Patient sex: F
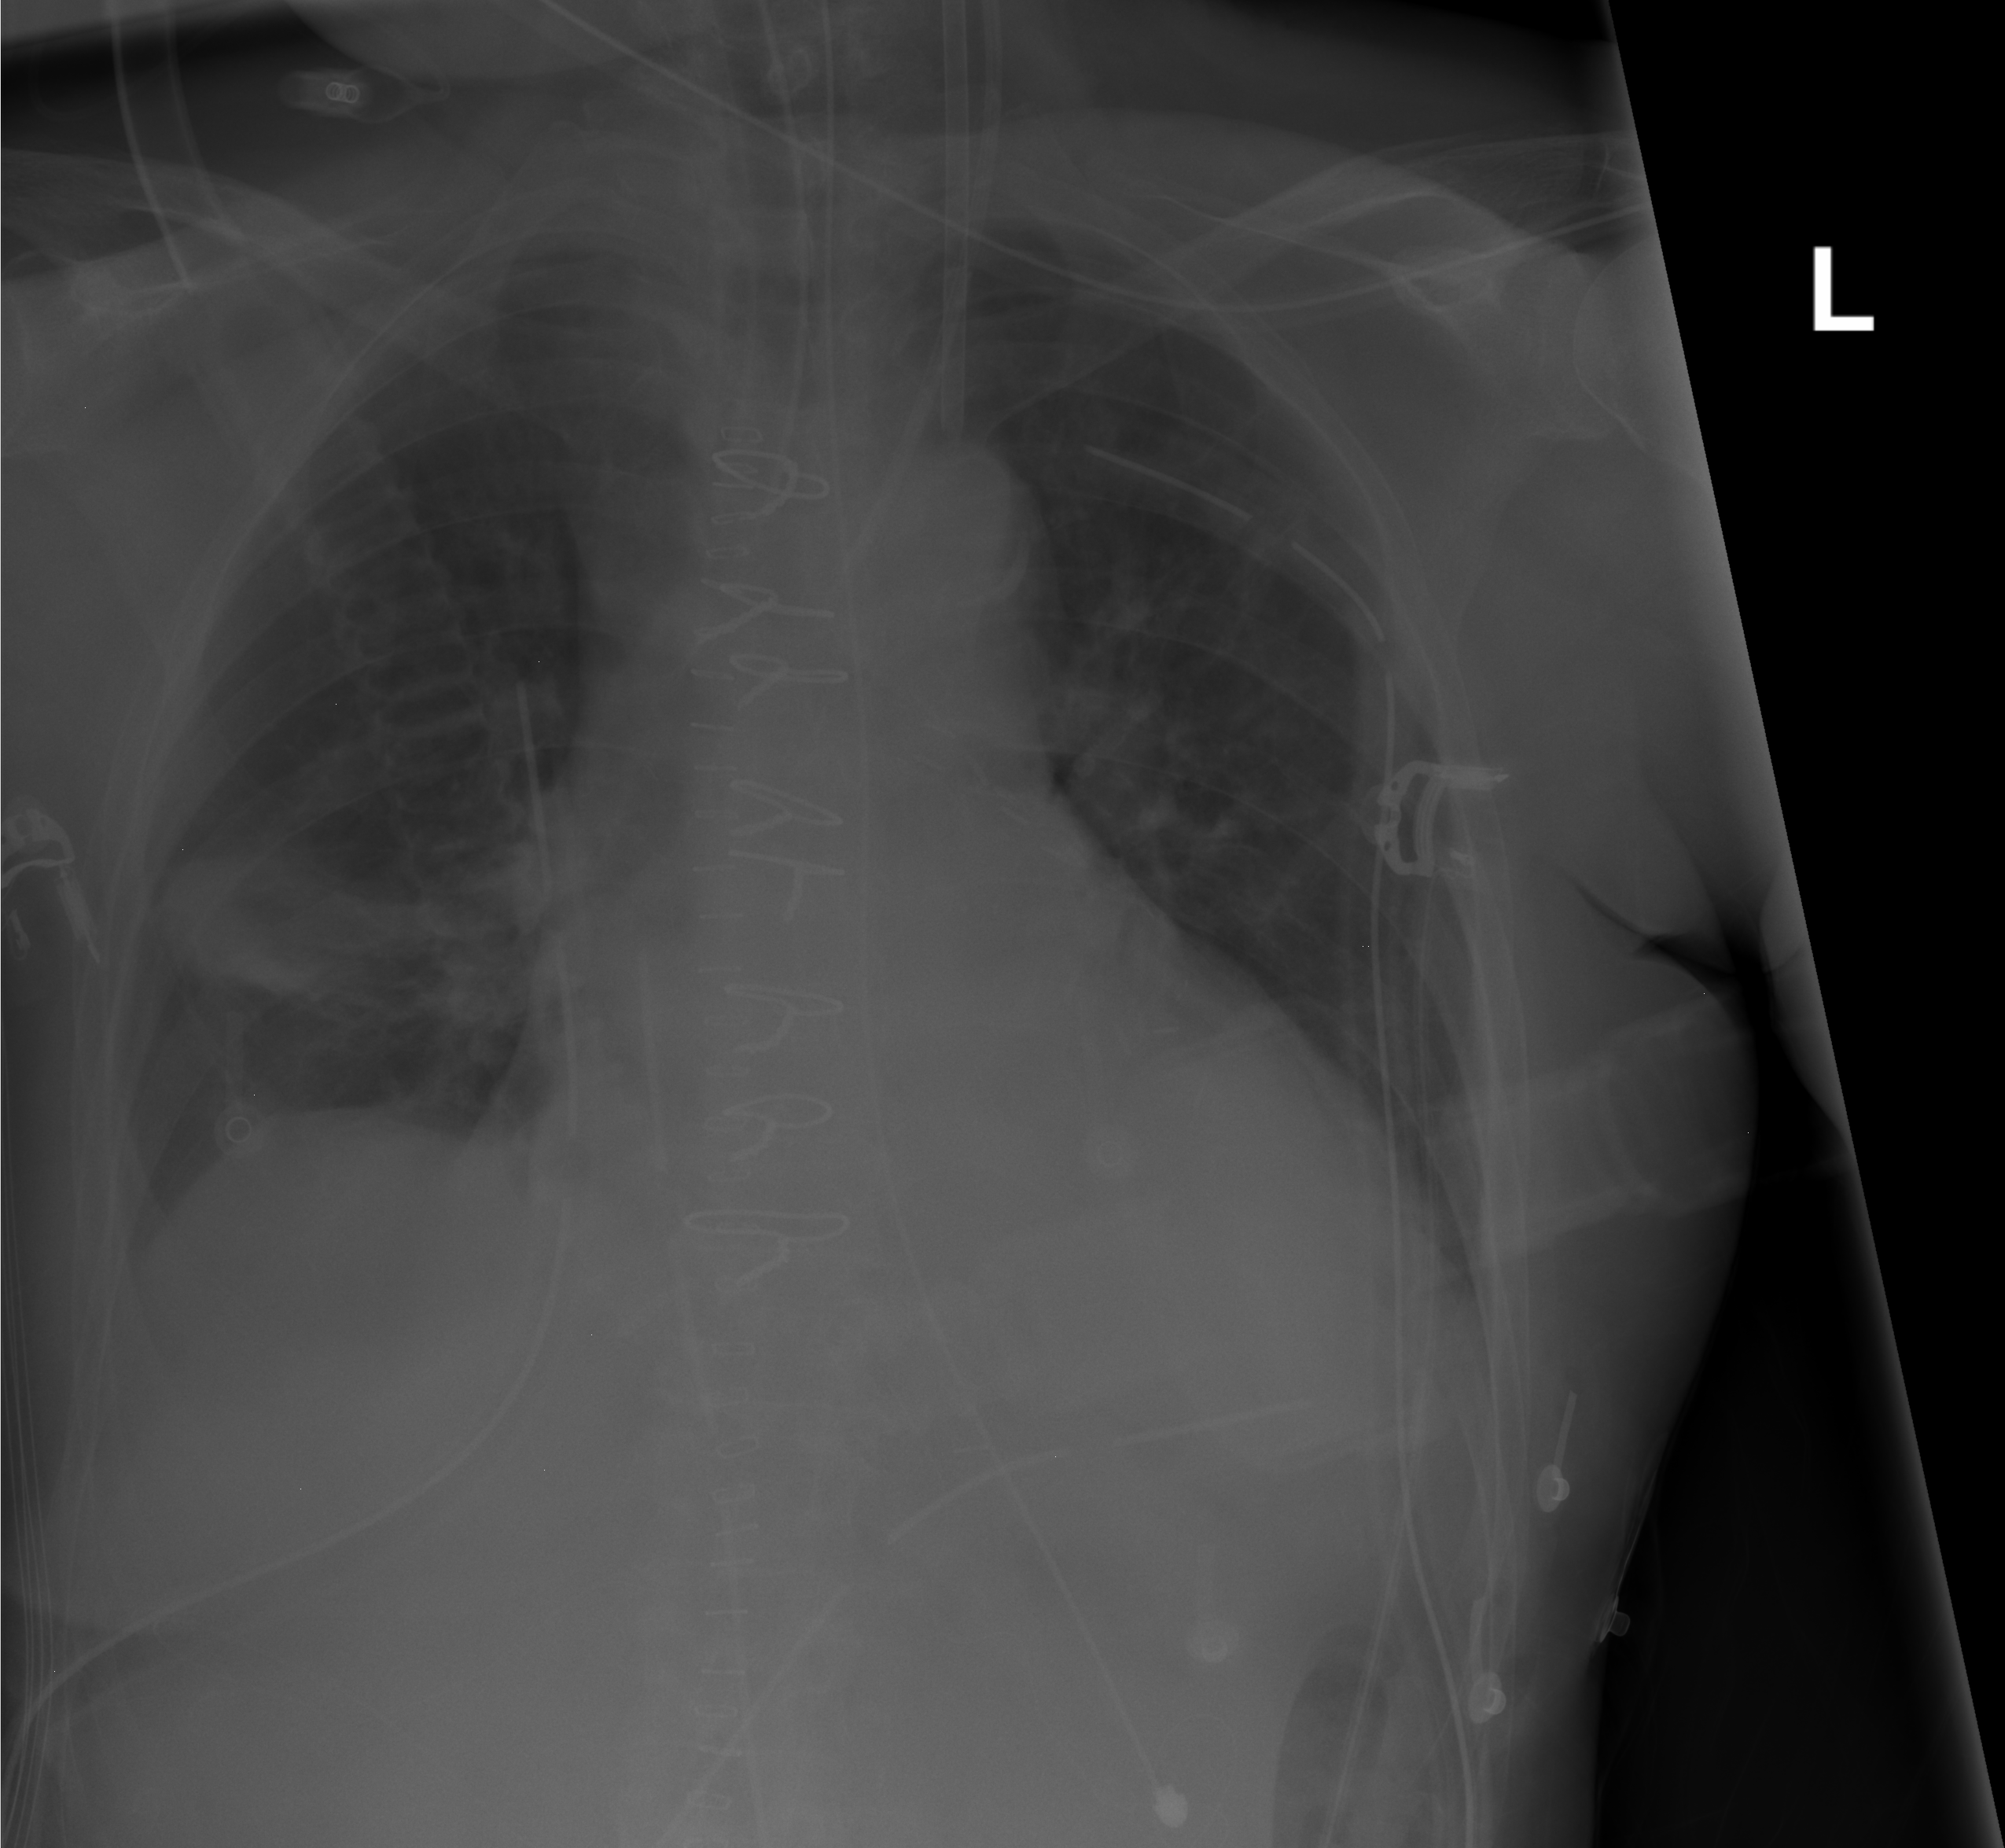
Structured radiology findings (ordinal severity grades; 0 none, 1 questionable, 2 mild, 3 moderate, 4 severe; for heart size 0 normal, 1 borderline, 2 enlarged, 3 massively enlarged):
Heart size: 2
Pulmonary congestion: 0
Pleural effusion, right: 0
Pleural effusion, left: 0
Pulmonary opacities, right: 0
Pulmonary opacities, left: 0
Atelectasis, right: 2
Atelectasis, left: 0